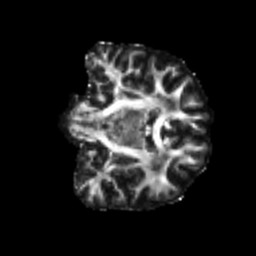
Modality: FA
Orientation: coronal
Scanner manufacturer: siemens
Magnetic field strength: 3 T
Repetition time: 4 s
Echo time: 0.0594 s